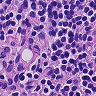
Metastatic tissue present: no